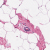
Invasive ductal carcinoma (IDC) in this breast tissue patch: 0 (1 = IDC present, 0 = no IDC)